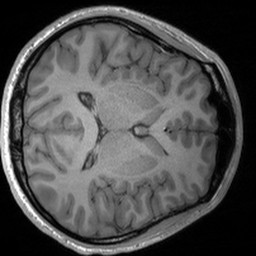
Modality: T1w
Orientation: axial
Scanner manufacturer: siemens
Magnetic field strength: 3 T
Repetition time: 1.54 s
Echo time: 0.00234 s